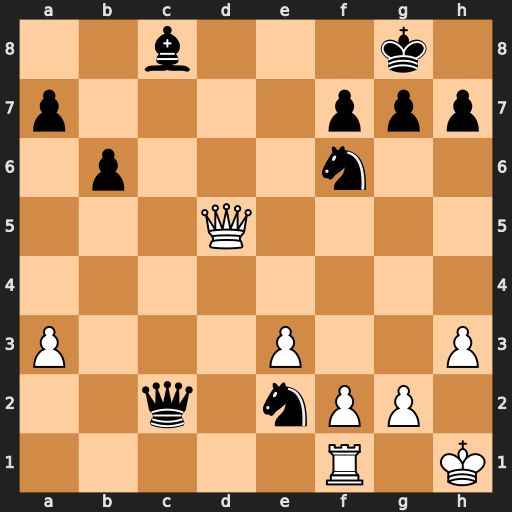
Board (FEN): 2b3k1/p4ppp/1p3n2/3Q4/8/P3P2P/2q1nPP1/5R1K
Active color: w
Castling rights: -
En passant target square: -
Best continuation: Qd8+ Ne8 Qxe8#